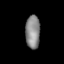
Tissue: lung
Cell type: Others
Senescence score: 0.6402
Nuclear area (px): 475
Mean DAPI intensity: 135.349